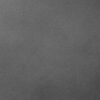
Label: dusty